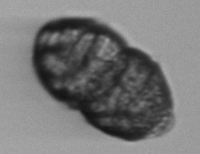
Label: Margalefidinium